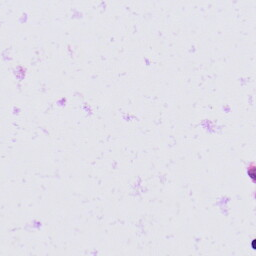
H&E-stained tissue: Skin